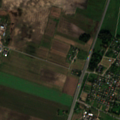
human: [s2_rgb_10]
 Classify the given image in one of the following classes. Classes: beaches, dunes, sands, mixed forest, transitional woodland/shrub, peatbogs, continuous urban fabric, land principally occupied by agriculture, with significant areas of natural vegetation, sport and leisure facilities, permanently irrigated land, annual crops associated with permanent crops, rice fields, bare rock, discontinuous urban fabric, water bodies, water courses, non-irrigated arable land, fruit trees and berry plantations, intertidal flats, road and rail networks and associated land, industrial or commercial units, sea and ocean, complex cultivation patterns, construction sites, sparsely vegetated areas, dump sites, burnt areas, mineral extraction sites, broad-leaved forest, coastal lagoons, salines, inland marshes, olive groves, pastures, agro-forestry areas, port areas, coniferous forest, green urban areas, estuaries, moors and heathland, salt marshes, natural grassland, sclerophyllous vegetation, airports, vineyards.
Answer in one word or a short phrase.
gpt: discontinuous urban fabric, non-irrigated arable land, complex cultivation patterns